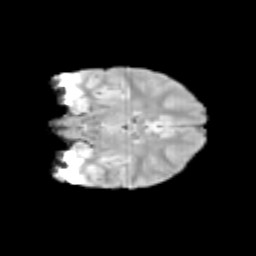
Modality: T2w
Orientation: coronal
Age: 11
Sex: male
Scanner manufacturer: siemens
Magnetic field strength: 3 T
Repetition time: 3.8 s
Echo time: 0.07 s